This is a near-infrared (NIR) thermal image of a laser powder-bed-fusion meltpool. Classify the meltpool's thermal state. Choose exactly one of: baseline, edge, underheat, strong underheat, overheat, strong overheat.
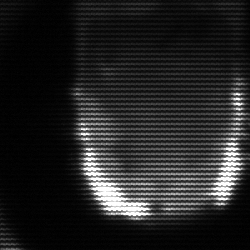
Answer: baseline